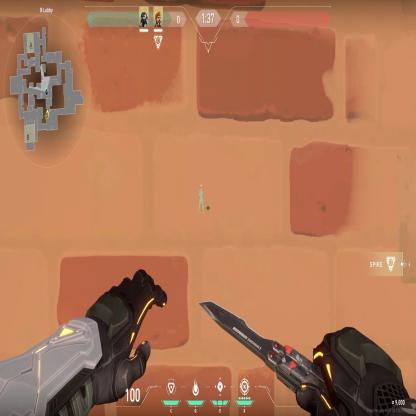
Label: teammate